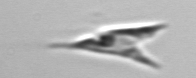
Label: Chrysochromulina_lanceolata